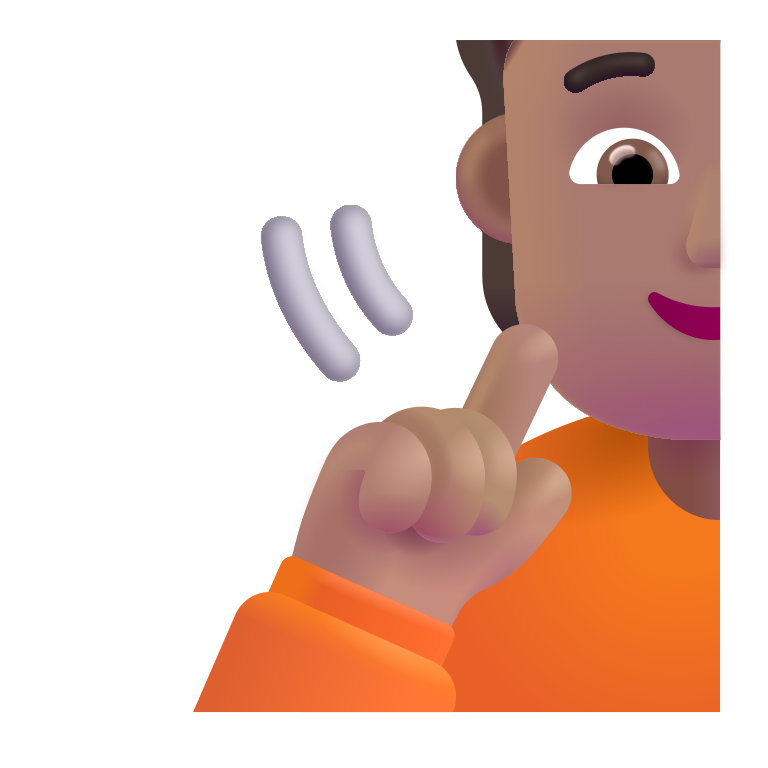
person deaf color